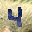
Label: 4